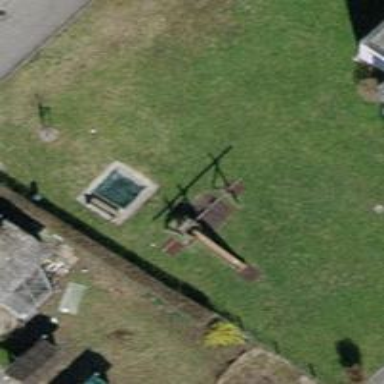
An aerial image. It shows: Playground with various play structures.